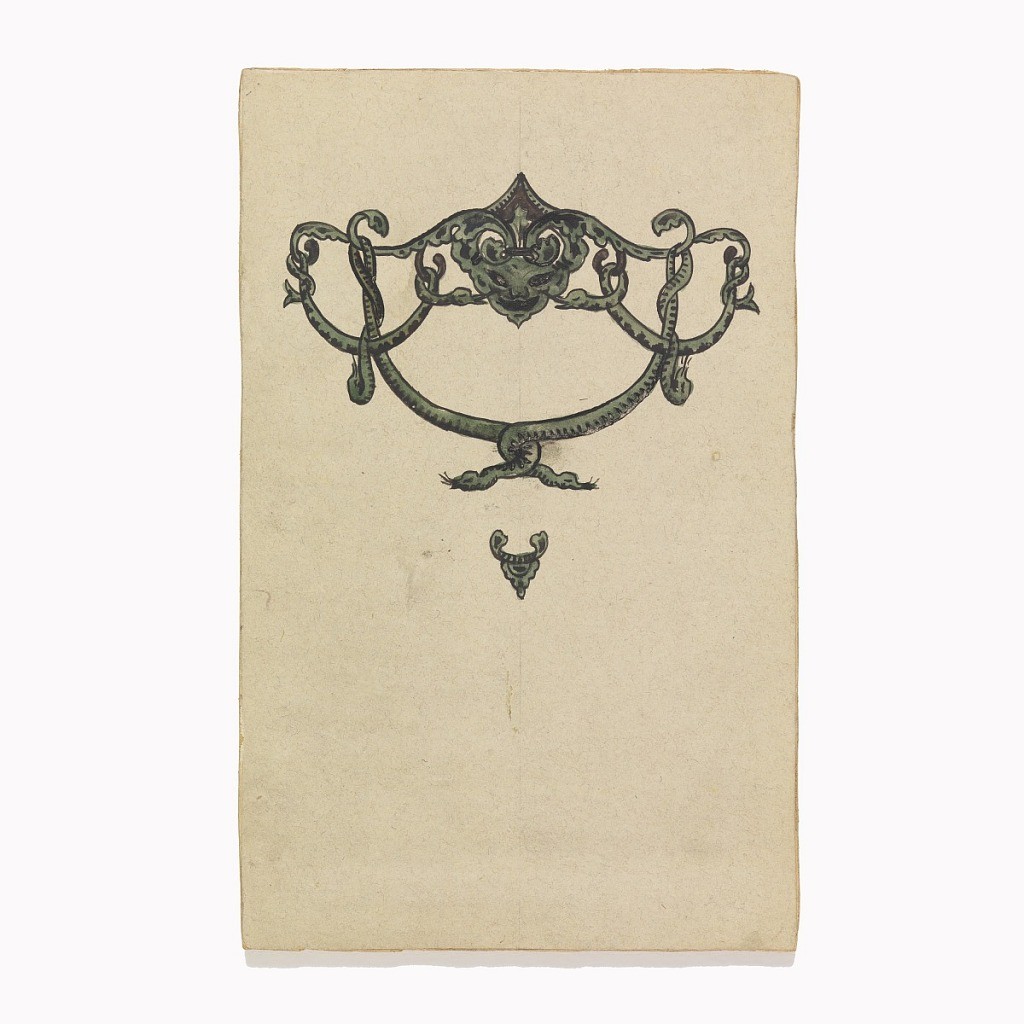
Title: Design for a Book Cover
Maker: Alice Cordelia Morse, American, 1863–1961
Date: ca. 1887–1903
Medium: Brush and gouache on paper
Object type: Drawing
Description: Hanging feature composed of intertwined greenish gray snakes, at the top a dragon head. Verso: graphite sketches.